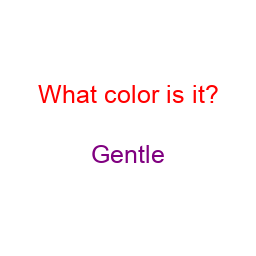
Color: purple
Background color: white
Question text color: red